Field crop: maize
Growth stage: 1
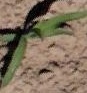
Species: maize